Question: I was creating table during execution, however at the creation of the table, (see my code)
an exception is raised, which is: "Table is open, Table does not exist".
so what is exactly the problem, is it open or doesnot exist?
This is the exception:

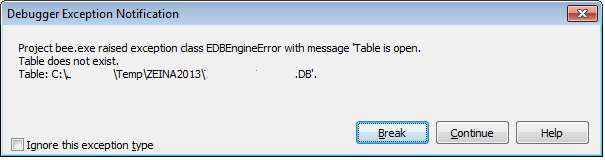
Answer: (inside 'With TempTable Do') There is no need to delete the 'TempTabl.DB' explicit. Is overwritten by 'CreateTable' anyway.
To test if the table is not being used by other components in the IDE, you can try to delete the file 'TempTabl.DB'.
is now a function CreateTempTable(pDataBaseName,pSessionName:String):Boolean;
So you can better handle errors.
Tested with and .
'''
function CreateTempTable(pDataBaseName,pSessionName:String):Boolean;
begin
result:=false;
// assume pDataBaseName=directory, or change it
if FileExists(pDataBaseName+'TempTabl.DB') then begin
if NOT DeleteFile(pDataBaseName+'TempTabl.DB') then begin
showMessage('Table opened by another part of the IDE');
exit;
end;
end;
TempTable:=TTable.Create(application);
With TempTable Do
begin
Active := False;
SessionName:=pSessionName;
DatabaseName :=pDataBaseName;
//Filtered := True;
TableName := 'TempTabl.DB';
TableType := ttParadox;
with FieldDefs do
begin
Clear;
with AddFieldDef do
begin
DataType := ftFloat;
Name := 'Field1';
end;
with AddFieldDef do
begin
DataType := ftFloat;
Name:='Field2';
end;
end;
CreateTable;
result:=true;
end;
end;
'''